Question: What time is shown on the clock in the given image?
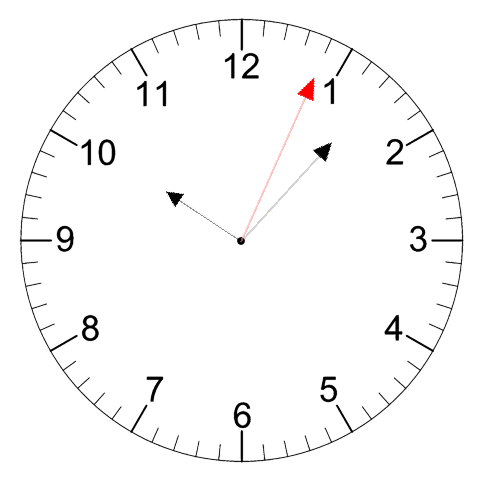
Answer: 10:07:04